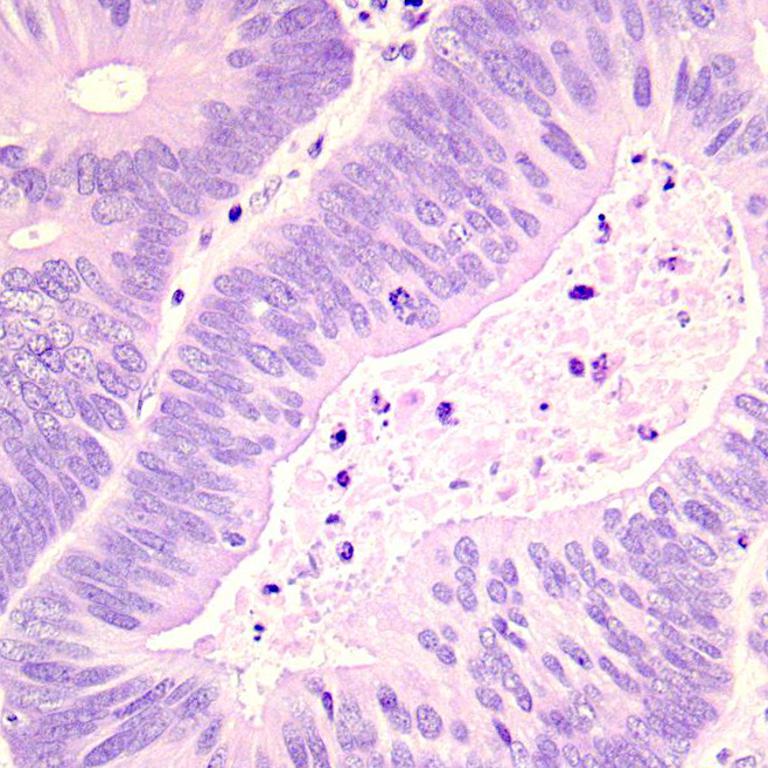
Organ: colon
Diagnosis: adenocarcinomas